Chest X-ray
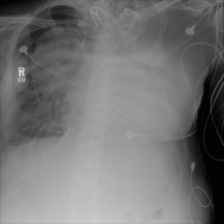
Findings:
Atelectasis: positive
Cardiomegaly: negative
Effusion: positive
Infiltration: negative
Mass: positive
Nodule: negative
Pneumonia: negative
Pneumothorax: negative
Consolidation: positive
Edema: negative
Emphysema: negative
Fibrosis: negative
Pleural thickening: negative
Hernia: negative